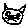
Label: cat